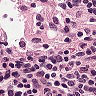
Metastatic tissue present: no